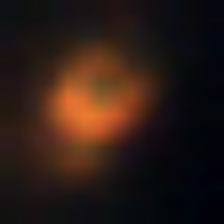
Taxon: NanoPlankton
Group: Other